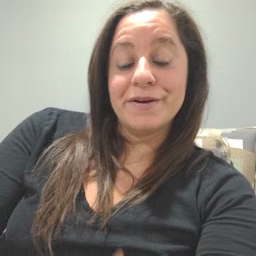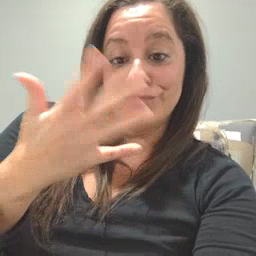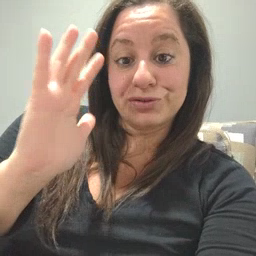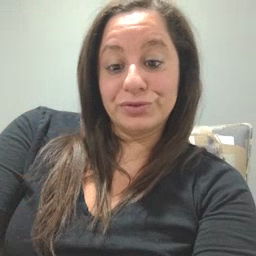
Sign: finish